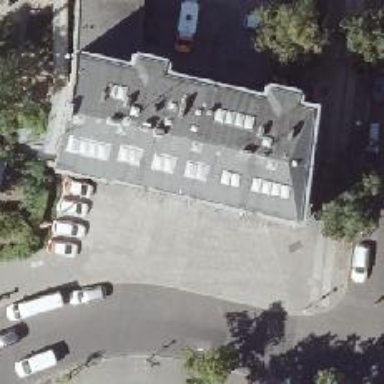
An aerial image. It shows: Ambulance station for emergencies.